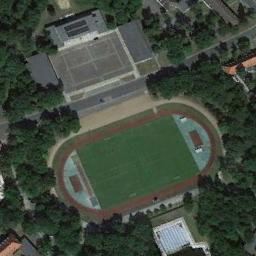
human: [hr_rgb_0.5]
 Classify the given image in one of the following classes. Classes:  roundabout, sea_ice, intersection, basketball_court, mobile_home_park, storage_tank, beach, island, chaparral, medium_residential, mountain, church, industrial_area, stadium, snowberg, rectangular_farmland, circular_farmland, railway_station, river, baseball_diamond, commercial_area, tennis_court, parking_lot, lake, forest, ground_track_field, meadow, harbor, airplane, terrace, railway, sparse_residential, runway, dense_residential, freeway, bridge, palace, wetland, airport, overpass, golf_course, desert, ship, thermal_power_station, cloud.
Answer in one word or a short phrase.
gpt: ground_track_field